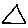
Label: triangle